Aerial crown-view tile of a tropical tree (Barro Colorado Island, Panama), acquired 20250915:
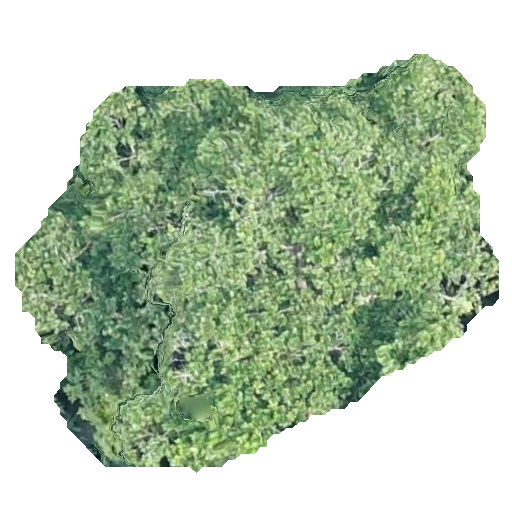
Species: Anacardium excelsum
GBIF accepted scientific name: Anacardium excelsum
Crown area: 206.792 m²